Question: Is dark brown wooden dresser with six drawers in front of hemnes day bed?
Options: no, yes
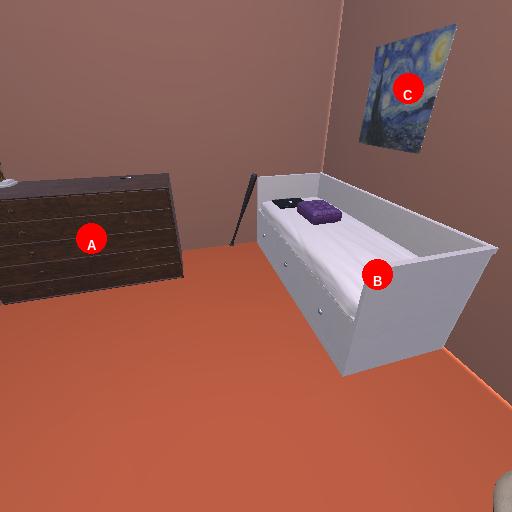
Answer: no